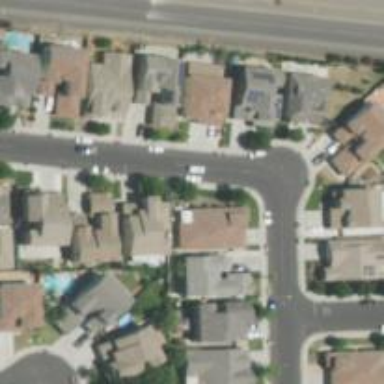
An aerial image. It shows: Smooth asphalt road in residential area.